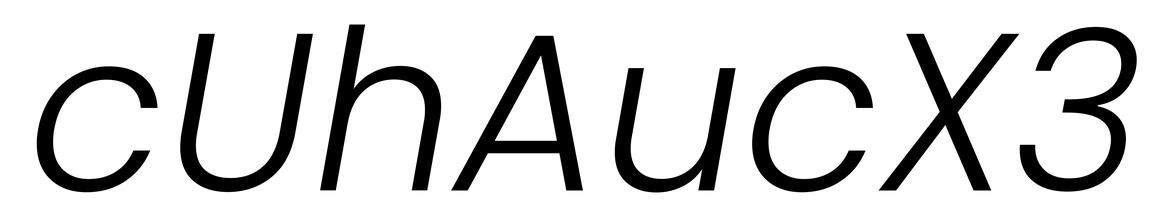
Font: Poppins-LightItalic